Field crop: maize
Growth stage: 2
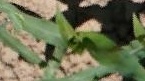
Species: maize